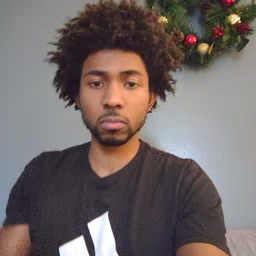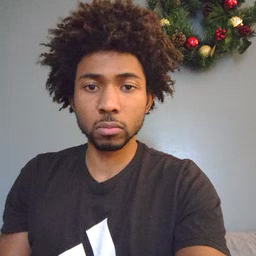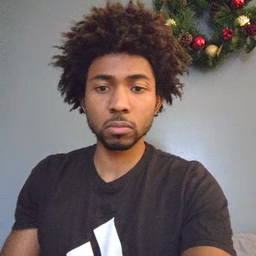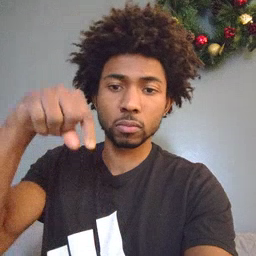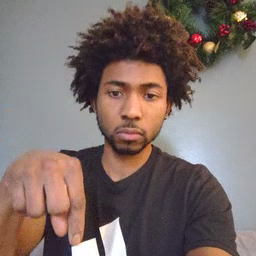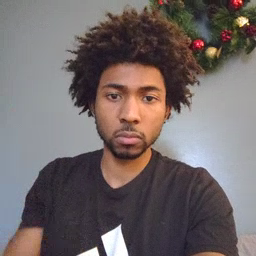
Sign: down